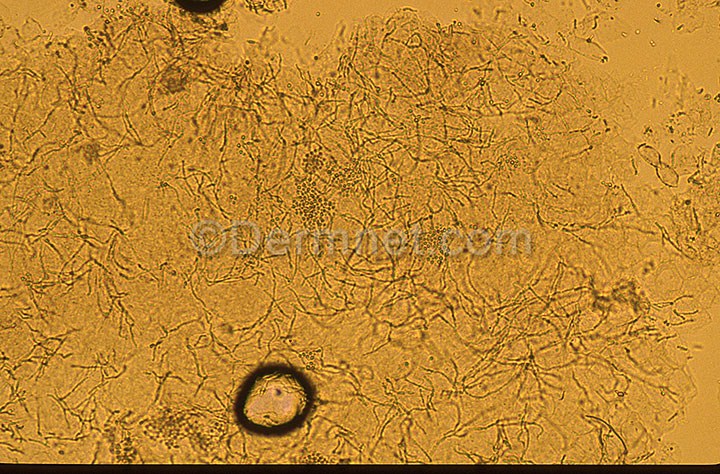
Disease: Tinea Ringworm Candidiasis and other Fungal Infections